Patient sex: M
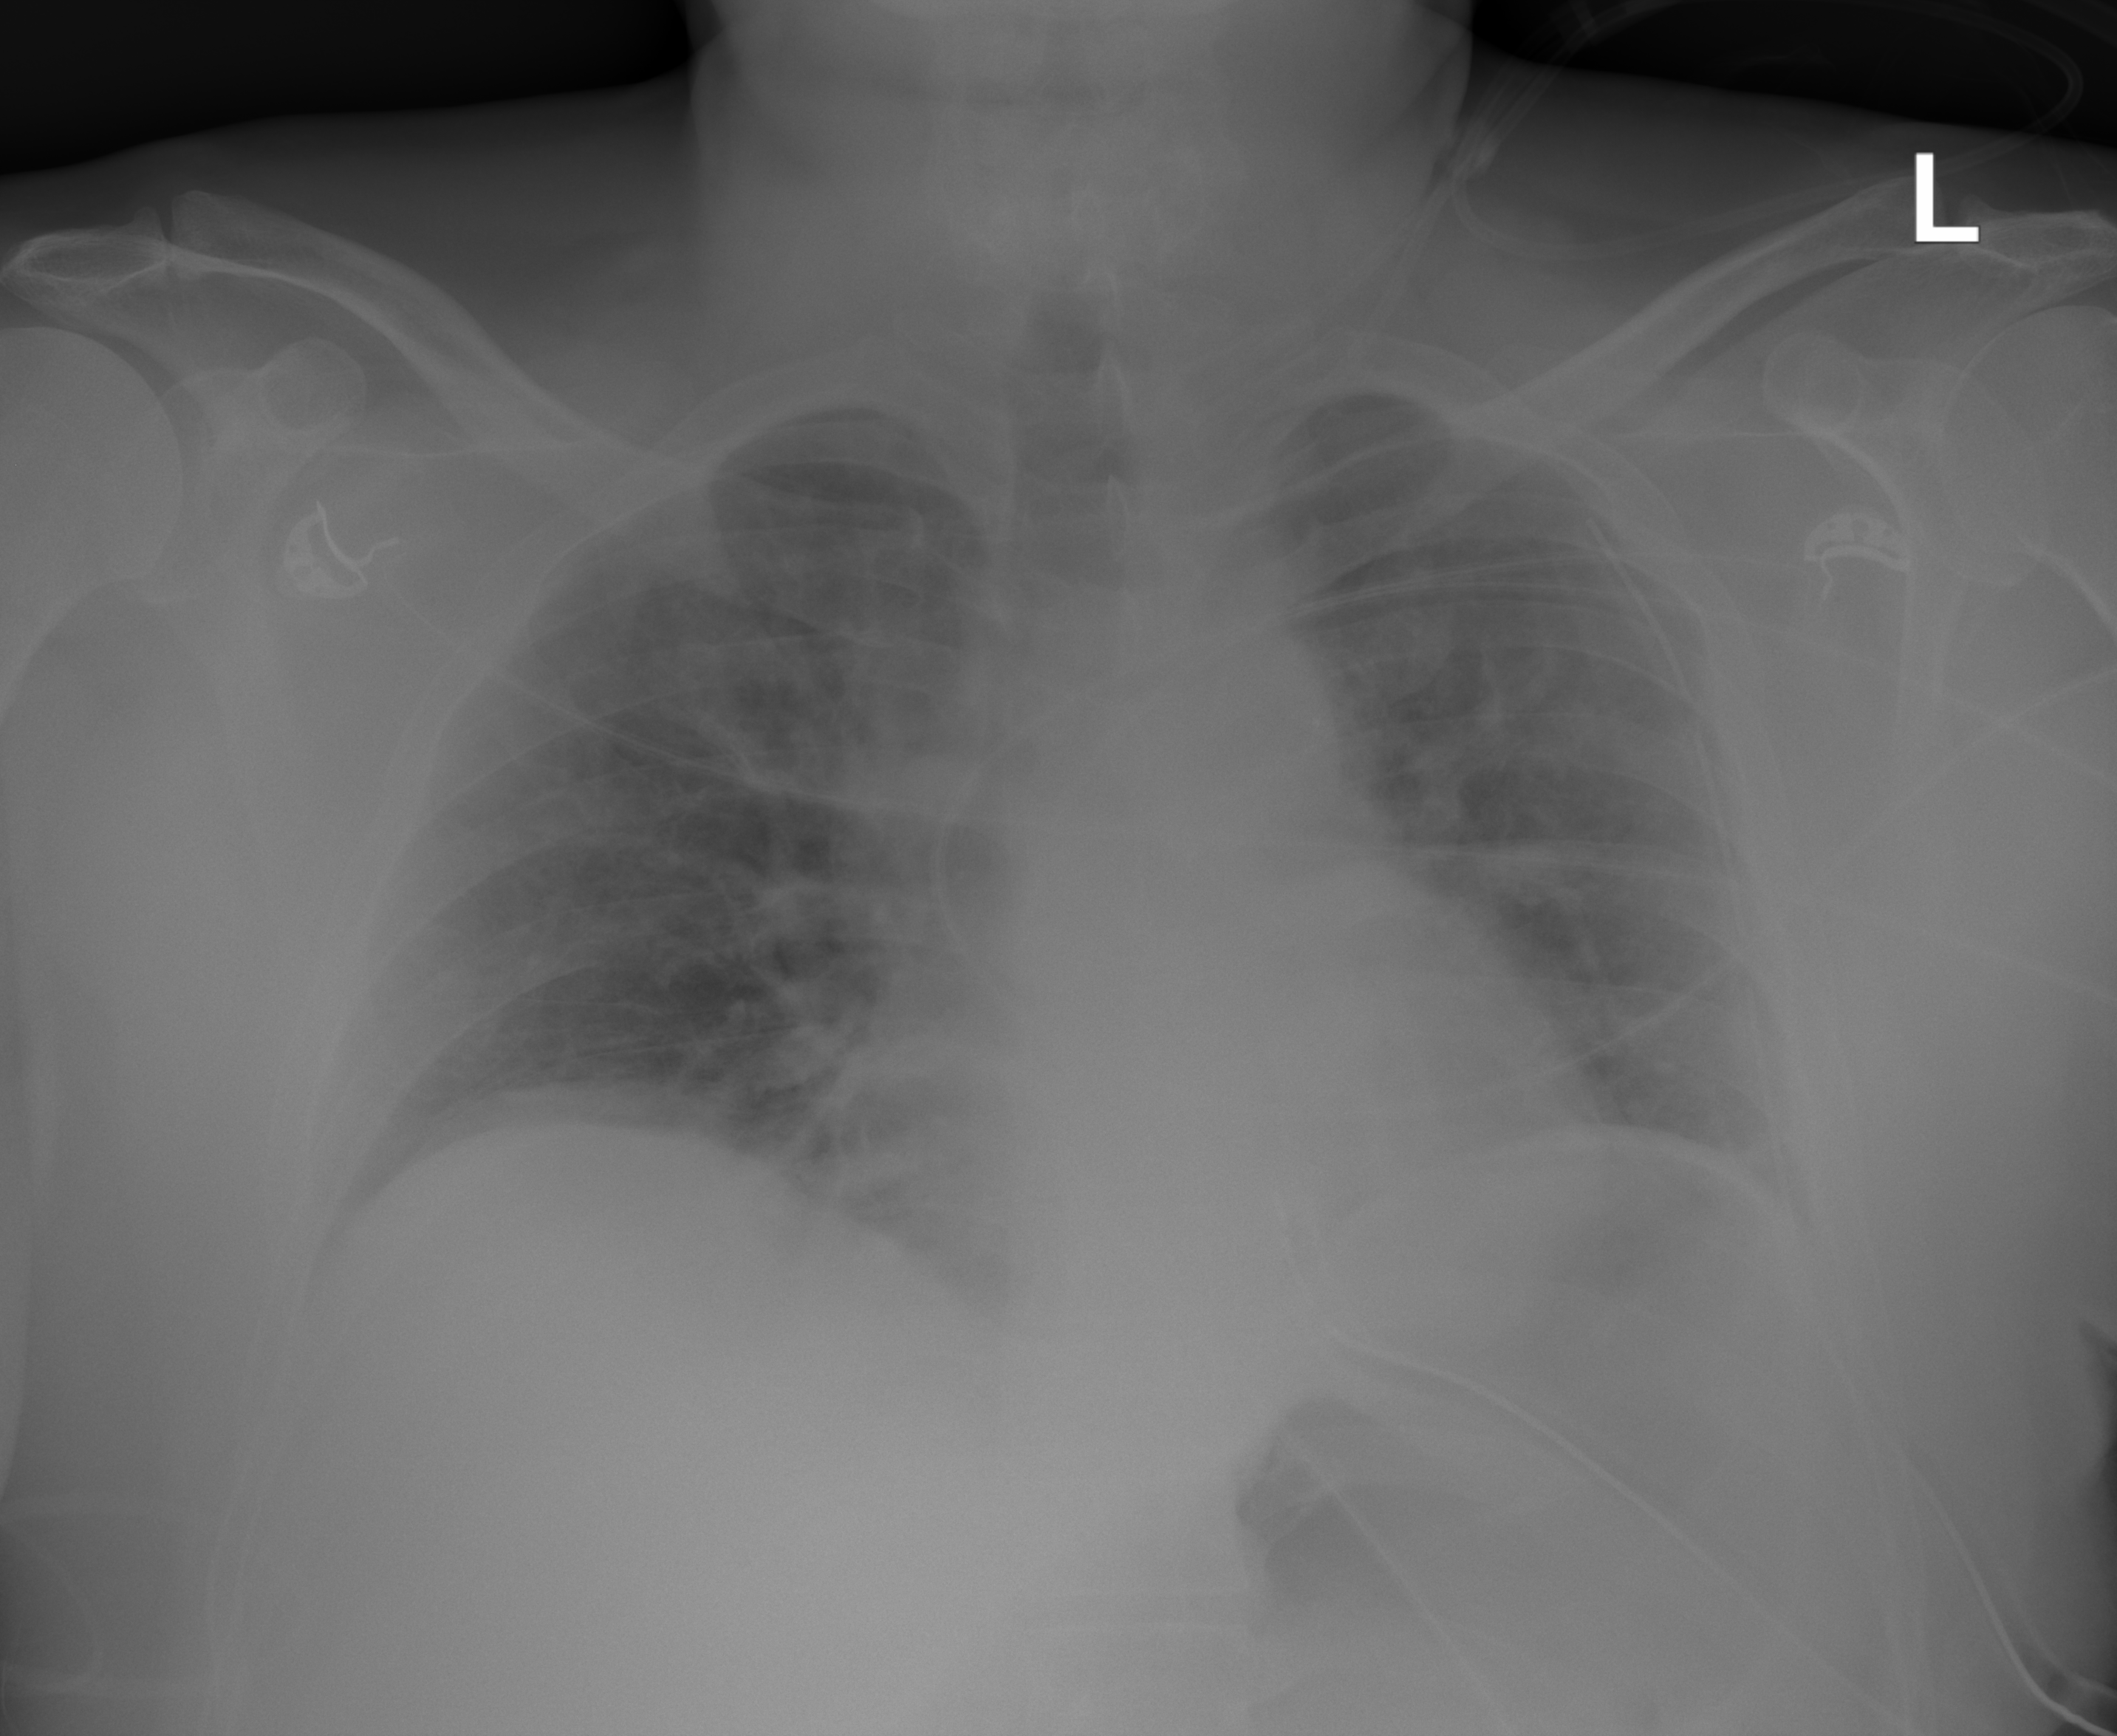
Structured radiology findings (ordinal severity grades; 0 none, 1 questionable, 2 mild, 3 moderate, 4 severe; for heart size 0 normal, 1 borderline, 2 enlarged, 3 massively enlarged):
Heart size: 2
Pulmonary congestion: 2
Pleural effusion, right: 1
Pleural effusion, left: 1
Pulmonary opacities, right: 3
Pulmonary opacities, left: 2
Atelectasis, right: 2
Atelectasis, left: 2